Question: Say my table looks like this:

Now I can get a complete sum for a, b by a simple Group By, but is it possible to get the above nested group-by type output with a single optimized query?
Workaround which I'm using right now is I retrieve all records for Cat1=a, then apply a group by on Cat2. But since Cat1 are many in number (a,b,c,d...etc) this becomes way too many queries.
What's would you suggest?
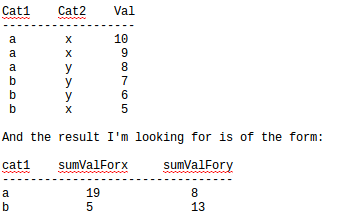
Answer: '''
select cat1,
sum(case when cat2='x' then val end) as sumValForX,
sum(case when cat2='y' then val end) as sumValForY
from your_table
group by cat1
'''
### SQLFiddle demo